Field crop: maize
Growth stage: 2
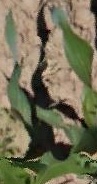
Species: maize